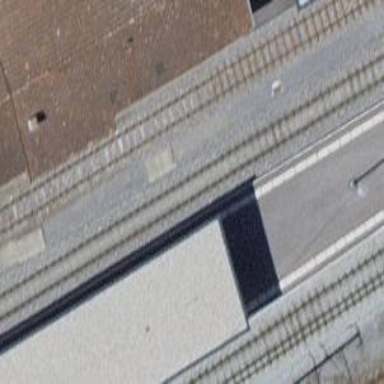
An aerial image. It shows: Stop position for public transport on the railway.